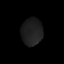
Tissue: lung
Cell type: Epithelial cells
Senescence score: 0.2251
Nuclear area (px): 554
Mean DAPI intensity: 30.937